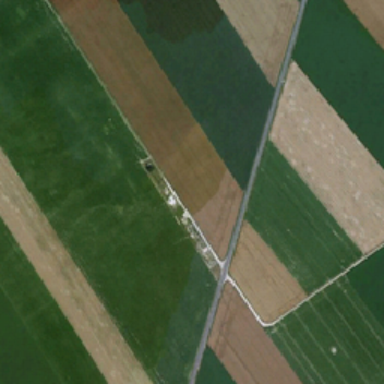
Green farmland is very extensive and luxurious growth .